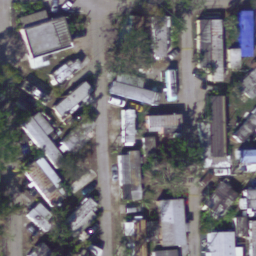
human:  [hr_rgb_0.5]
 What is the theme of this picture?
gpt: mobile home park

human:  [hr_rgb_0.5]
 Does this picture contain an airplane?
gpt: no

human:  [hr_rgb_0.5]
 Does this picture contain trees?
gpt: yes

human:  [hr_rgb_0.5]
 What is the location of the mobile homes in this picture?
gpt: left, center and bottom